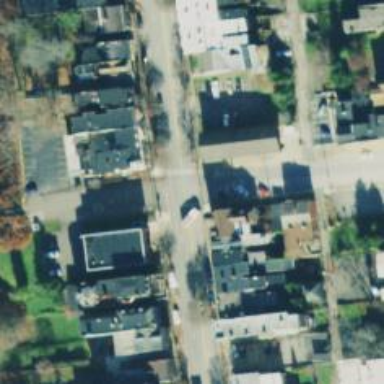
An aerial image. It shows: Alleyway designated as service road.